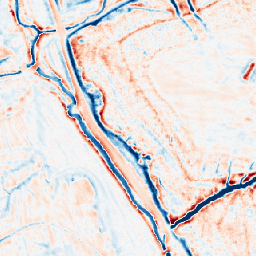
Category: edge_preserving
Decomposition family: bilateral
Decomposition parameters: d: 15
sigma_color: 150
sigma_space: 25
Upsampling method: nearest
Upsampling parameters: scale: 4
Upsampling scale: 4